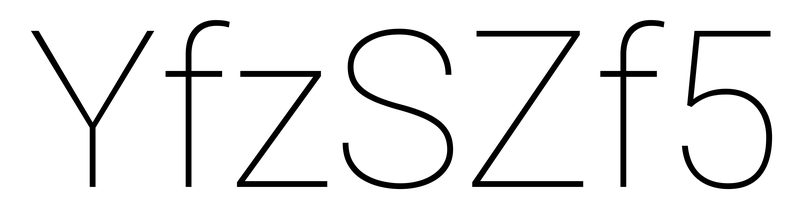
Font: Roboto_Thin